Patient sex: M
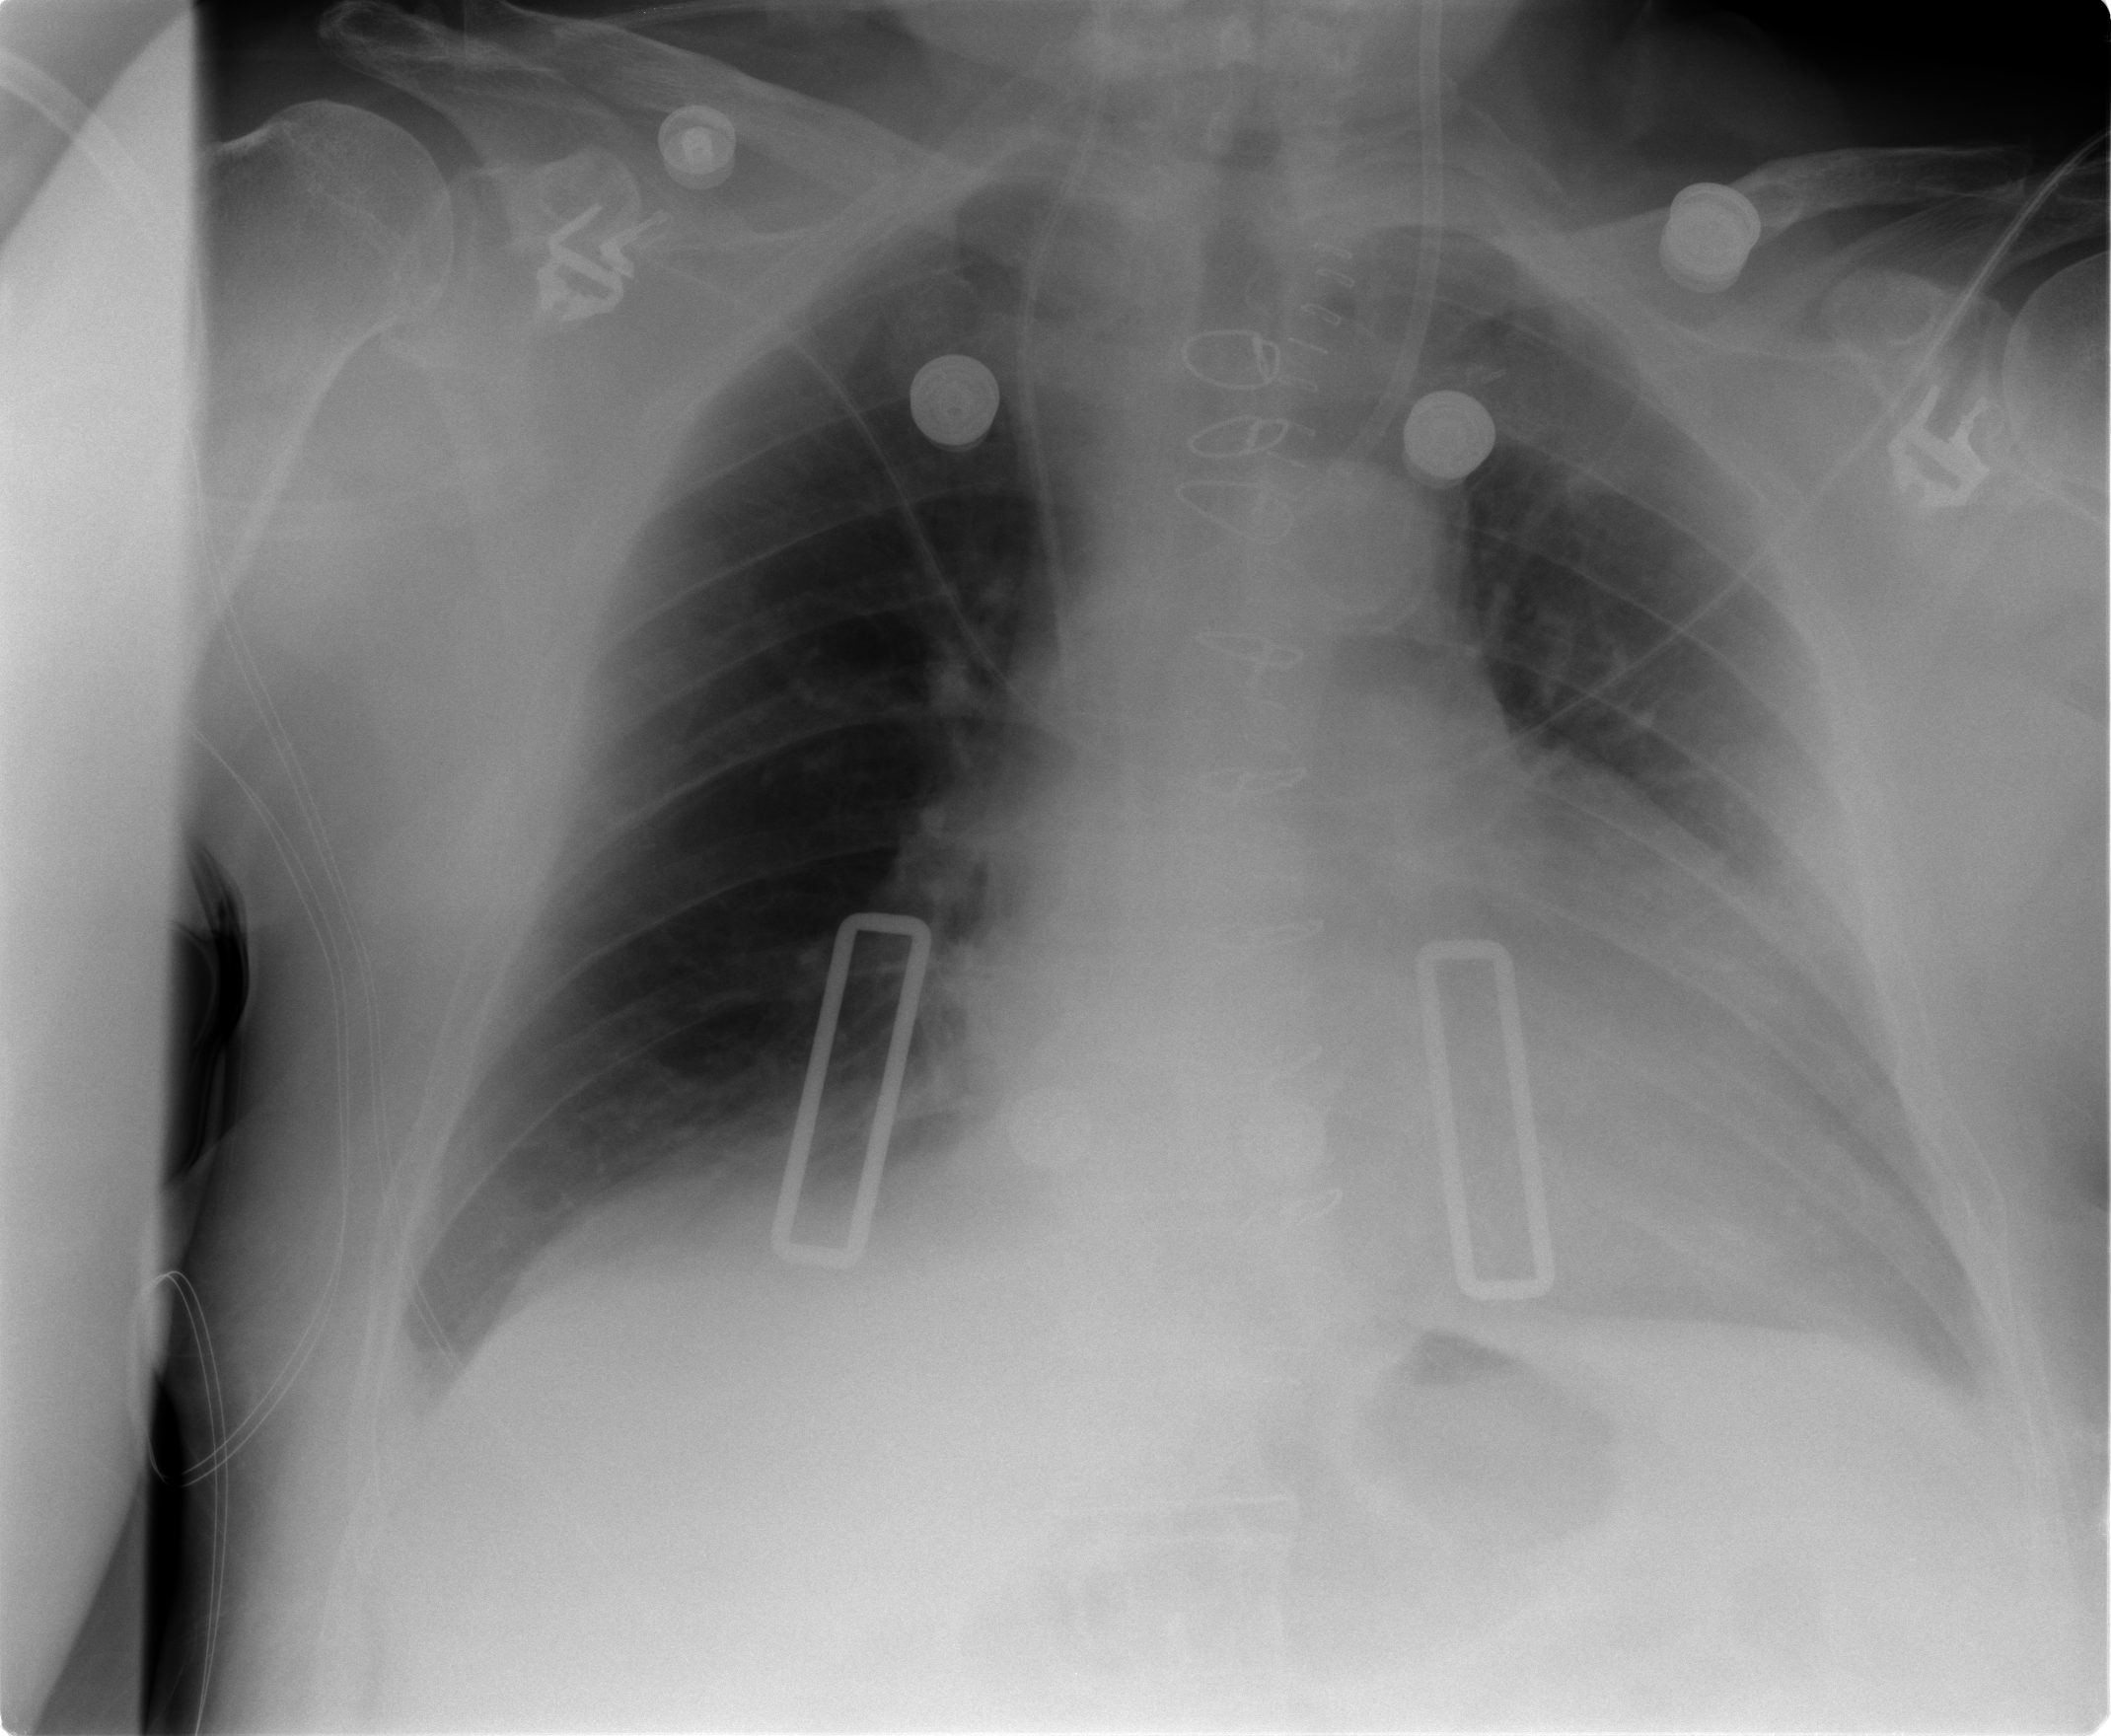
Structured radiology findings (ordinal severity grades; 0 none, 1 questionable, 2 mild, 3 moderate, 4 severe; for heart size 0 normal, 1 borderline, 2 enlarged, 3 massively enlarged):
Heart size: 2
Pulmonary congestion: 2
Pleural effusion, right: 2
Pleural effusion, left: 3
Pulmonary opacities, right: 2
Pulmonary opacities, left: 1
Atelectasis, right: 2
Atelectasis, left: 2